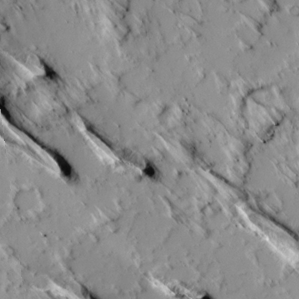
Label: non_frost